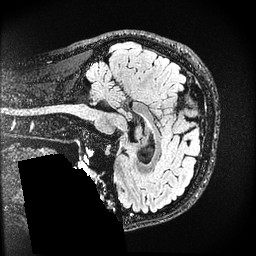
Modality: FLAIR
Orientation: sagittal
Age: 20
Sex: male
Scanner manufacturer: ge
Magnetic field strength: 3 T
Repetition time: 4.802 s
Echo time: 0.1158 s